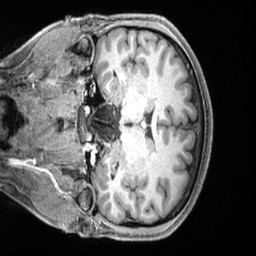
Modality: T1w
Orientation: coronal
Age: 27
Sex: female
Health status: healthy
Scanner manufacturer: siemens
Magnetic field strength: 3 T
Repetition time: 2.4 s
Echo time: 0.00222 s